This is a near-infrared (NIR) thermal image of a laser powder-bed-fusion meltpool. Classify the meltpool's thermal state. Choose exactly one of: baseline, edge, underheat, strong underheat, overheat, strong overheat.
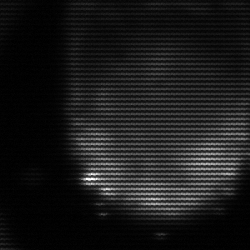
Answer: edge